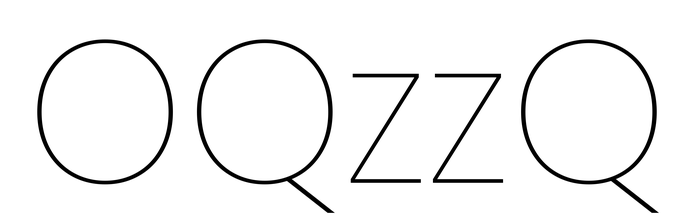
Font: Poppins-Thin